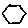
Label: hexagon